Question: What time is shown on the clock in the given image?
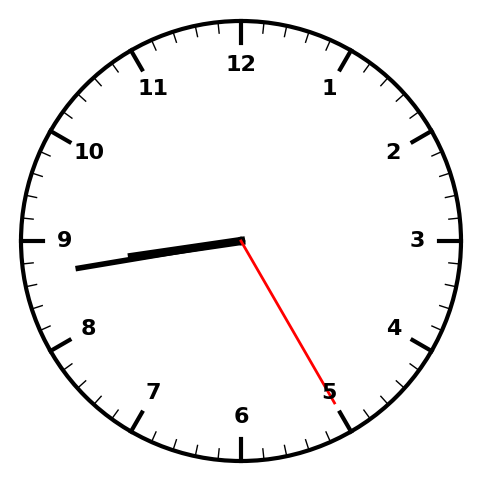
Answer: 08:43:25